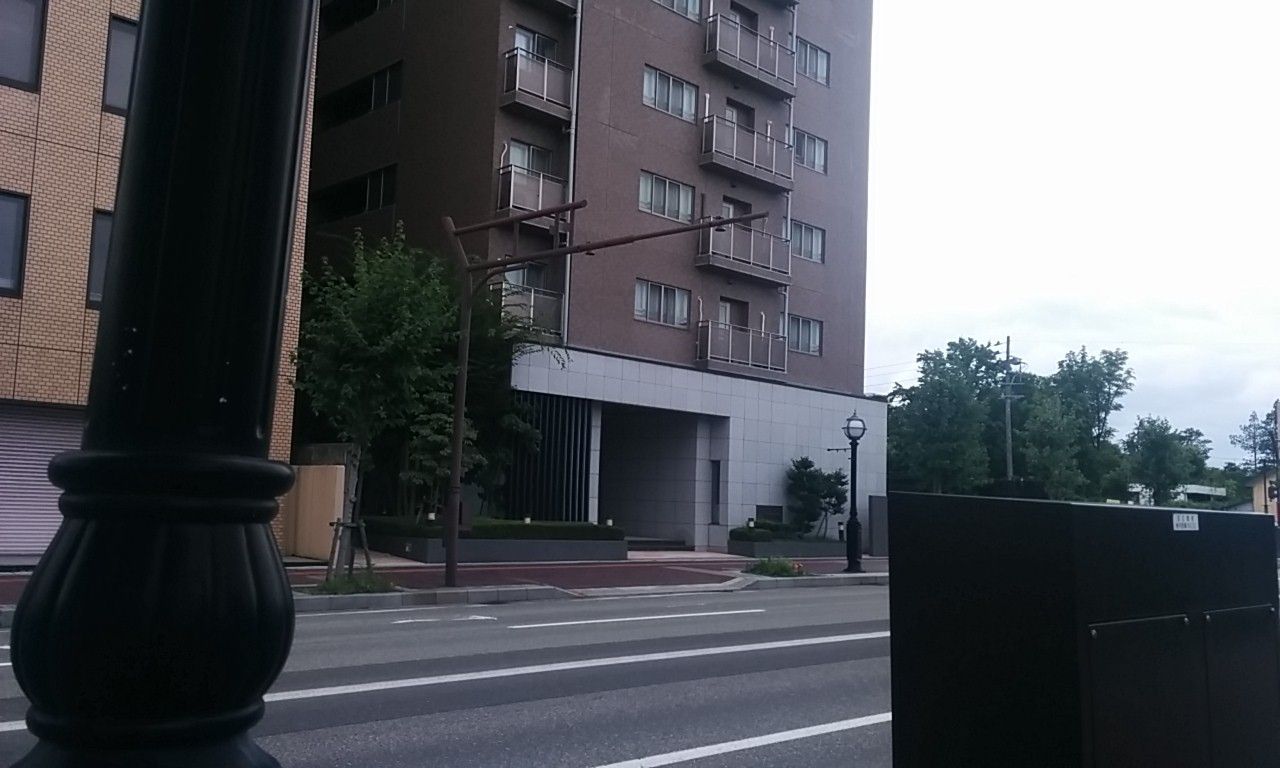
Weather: clear
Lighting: day
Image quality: good
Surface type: walking surface
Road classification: footway
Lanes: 2.0
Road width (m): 3.5
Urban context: urban centre
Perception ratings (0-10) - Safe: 5.37, Lively: 6.7, Beautiful: 7.76, Boring: 1.35, Depressing: 2.26, Wealthy: 6.72